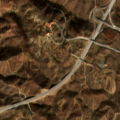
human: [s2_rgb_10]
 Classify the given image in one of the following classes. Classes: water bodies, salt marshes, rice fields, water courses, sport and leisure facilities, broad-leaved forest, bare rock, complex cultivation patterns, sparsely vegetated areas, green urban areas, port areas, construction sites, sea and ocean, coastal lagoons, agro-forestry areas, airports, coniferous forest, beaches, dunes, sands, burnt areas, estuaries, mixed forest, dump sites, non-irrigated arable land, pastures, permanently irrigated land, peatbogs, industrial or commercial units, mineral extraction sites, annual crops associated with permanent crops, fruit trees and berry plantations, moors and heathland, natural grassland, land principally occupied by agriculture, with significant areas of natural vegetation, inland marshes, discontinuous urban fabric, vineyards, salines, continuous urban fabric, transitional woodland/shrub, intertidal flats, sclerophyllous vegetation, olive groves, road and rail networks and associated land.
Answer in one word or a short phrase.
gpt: complex cultivation patterns, mixed forest, transitional woodland/shrub